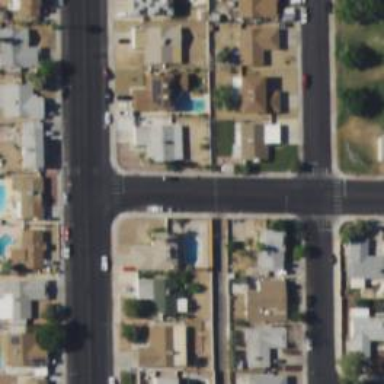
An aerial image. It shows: Residential road.